Question: I am having problem, again, with footer tag. I want this part to fit in the whole screen. But not the other part of the body. Thats why I didn't put margin:0; to body elements.
I tried to set margin:0 to footer, but it didn't work (marked in the picture). How can I fix this problem.
my css file of footer
'''
footer{
padding: 5vw;
margin:0px;
background-color: #DCEDC8;
color: black;
font-size: 4vw;
text-align: center;
font-weight: bold;
}
'''
[1]: [https://i.stack.imgur.com/kCczY.jpg
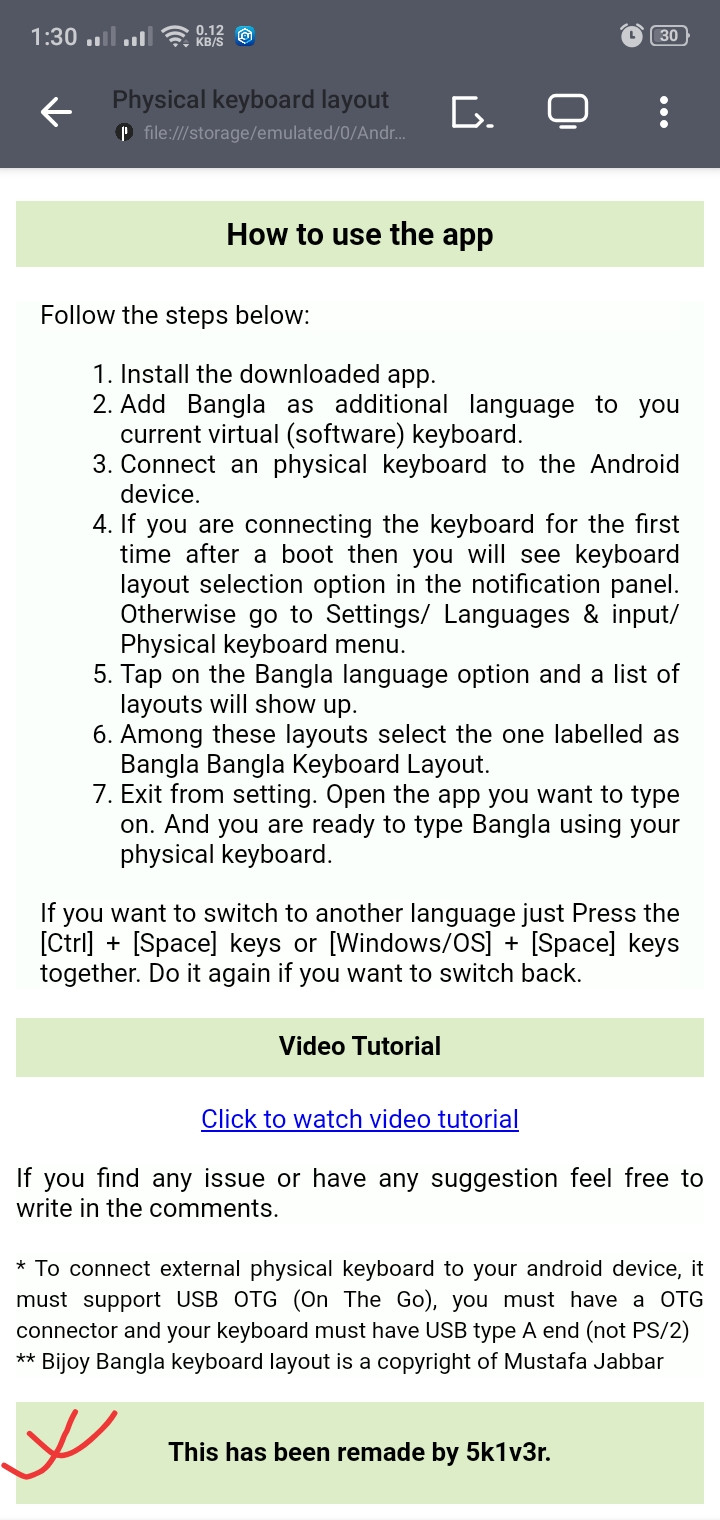
Answer: The problem you currently have is that 'body' has a margin set by default, and so any element inside the body tag (including your footer!) will also be affected by that margin.
To fix this, you can apply 'margin: 0' to body and place all of your content into a container div (which has some margin).
Then, put your footer outside of the container and set its margin to 0 as well.
'''
body {
margin: 0;
}
.container {
margin: 8px;
background-color: #9f9f9f;
}
footer {
margin: 0;
background-color: #ff5555;
}
'''
'''
<!DOCTYPE html>
<html>
<head>
</head>
<body>
<div class="container">
Your content goes here. Notice that there is a margin surrounding this div.
</div>
<footer>
Your footer goes here. Notice that there is no margin surrounding this footer.
</footer>
</body>
</html>
'''